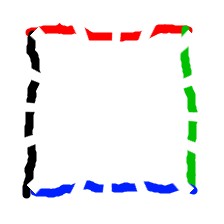
Shape: square